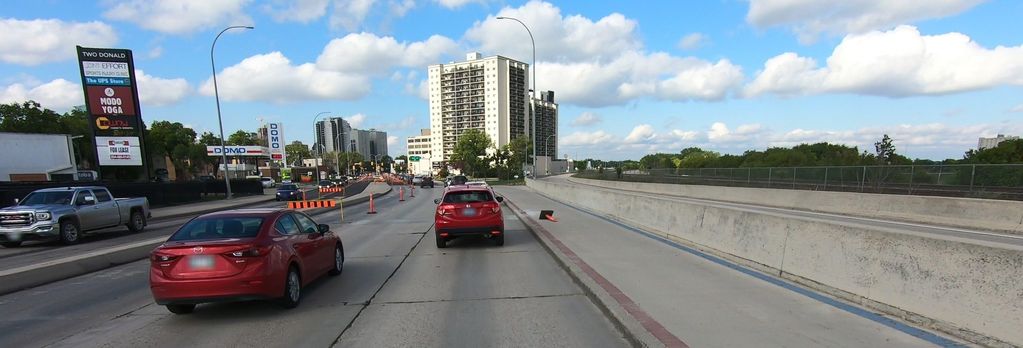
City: winnipeg